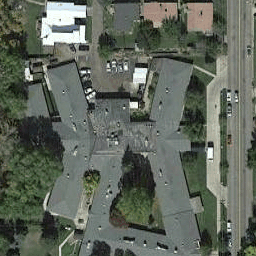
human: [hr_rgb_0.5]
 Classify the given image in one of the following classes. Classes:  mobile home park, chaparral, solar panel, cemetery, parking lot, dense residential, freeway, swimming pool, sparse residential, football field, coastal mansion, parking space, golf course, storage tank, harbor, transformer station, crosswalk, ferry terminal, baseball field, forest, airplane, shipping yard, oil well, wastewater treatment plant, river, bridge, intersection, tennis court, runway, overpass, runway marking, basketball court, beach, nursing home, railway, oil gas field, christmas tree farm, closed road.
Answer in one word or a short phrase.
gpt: nursing home